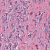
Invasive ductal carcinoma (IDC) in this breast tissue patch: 1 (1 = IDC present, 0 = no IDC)